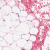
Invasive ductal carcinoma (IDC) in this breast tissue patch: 0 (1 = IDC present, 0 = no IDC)